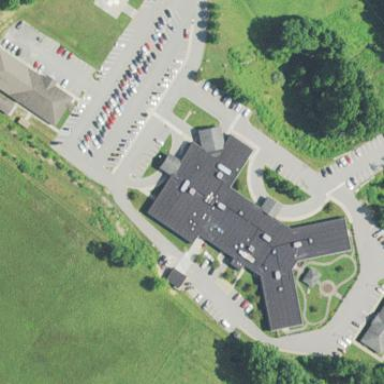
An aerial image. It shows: Hospital.